Field crop: tomato
Growth stage: 1
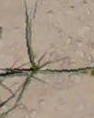
Species: cyperus